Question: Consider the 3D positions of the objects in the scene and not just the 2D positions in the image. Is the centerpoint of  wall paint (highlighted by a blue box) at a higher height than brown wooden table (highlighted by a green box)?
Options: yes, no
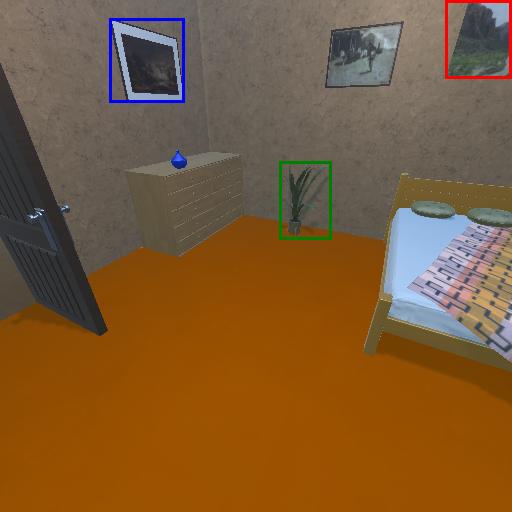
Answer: yes